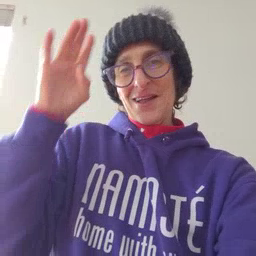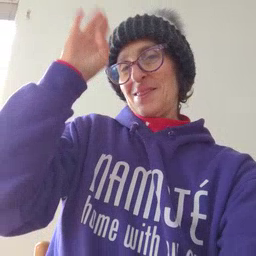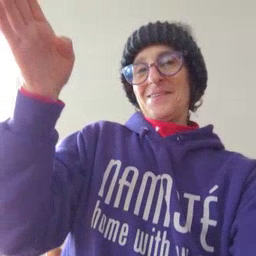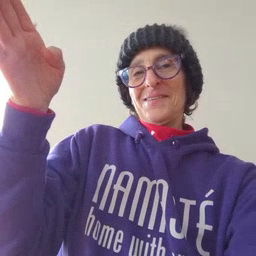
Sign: hello